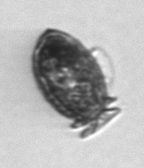
Label: Dinophysis_acuminata